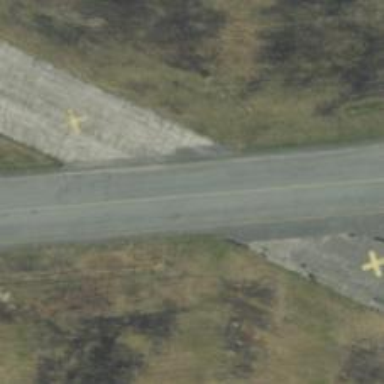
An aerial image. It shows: View of taxiway at the airport.